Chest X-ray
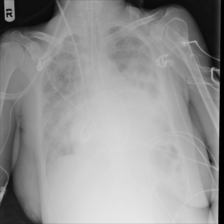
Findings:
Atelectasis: positive
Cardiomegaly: negative
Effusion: negative
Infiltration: positive
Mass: negative
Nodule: negative
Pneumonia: negative
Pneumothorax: negative
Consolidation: negative
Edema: positive
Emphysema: negative
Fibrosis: negative
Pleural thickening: negative
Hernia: negative